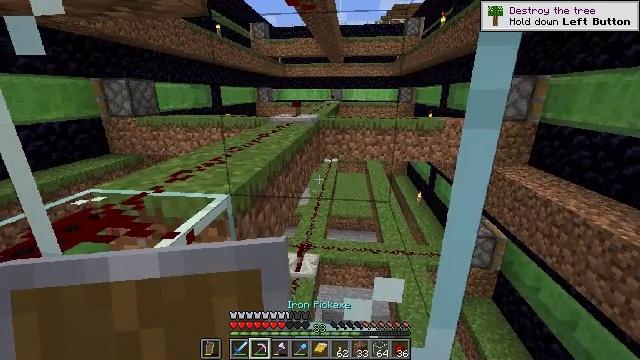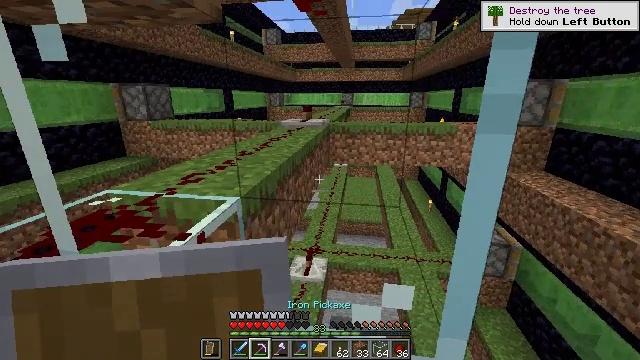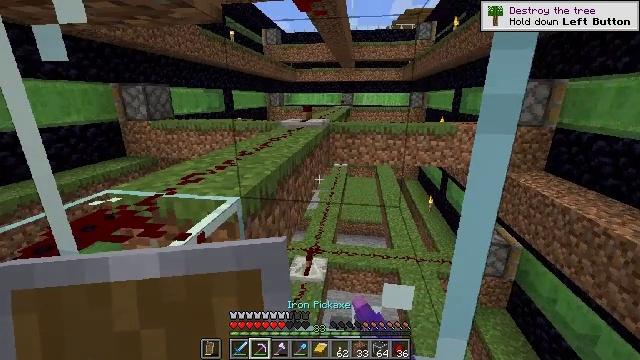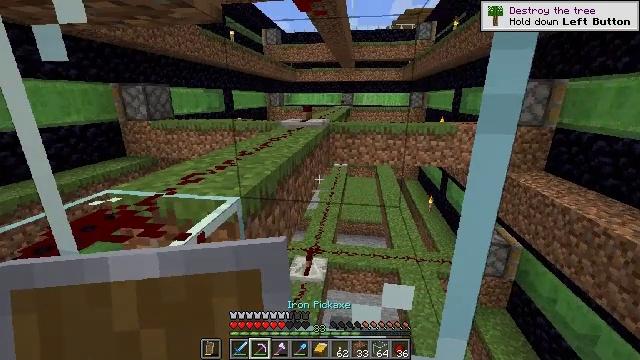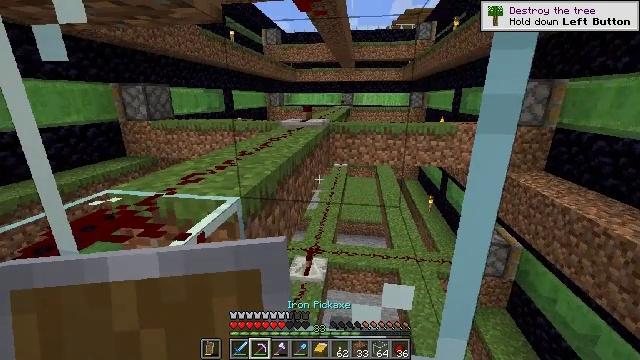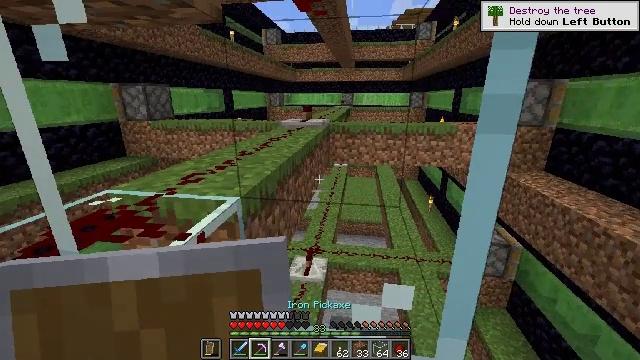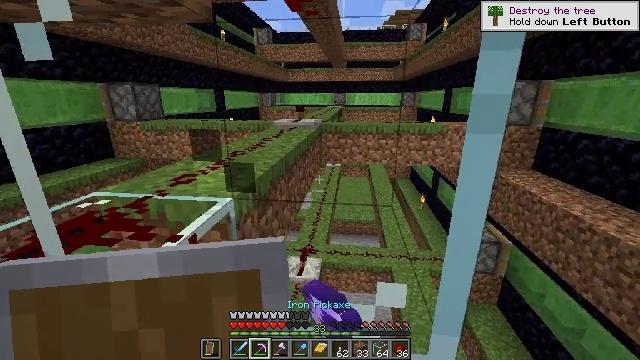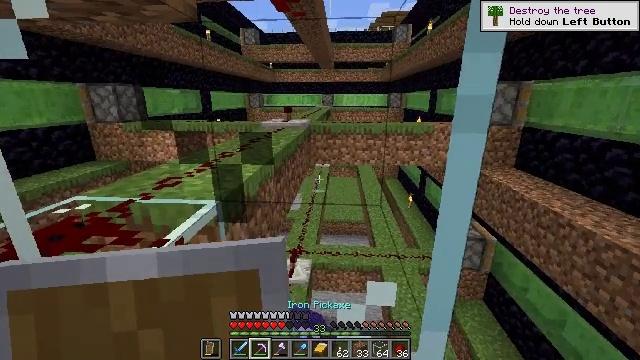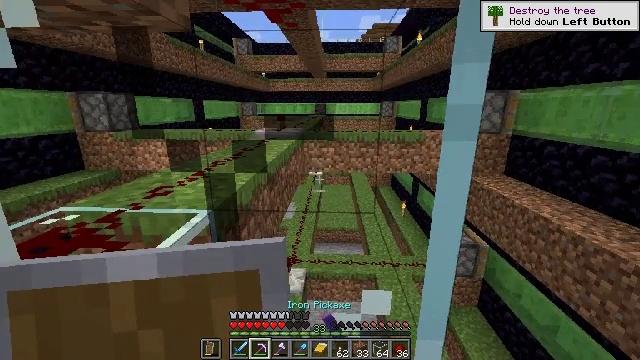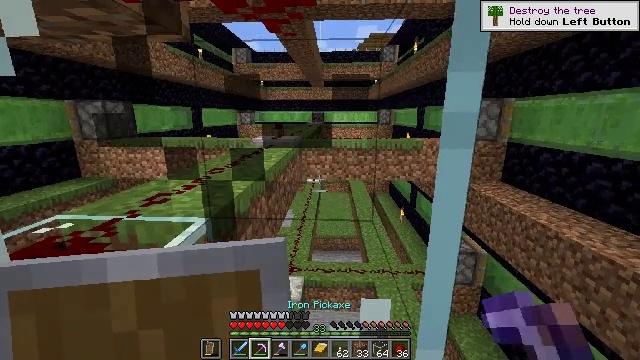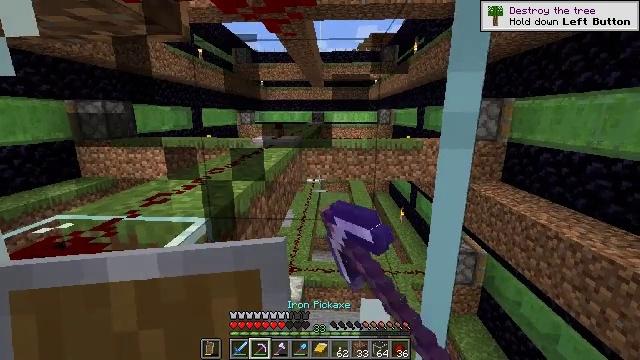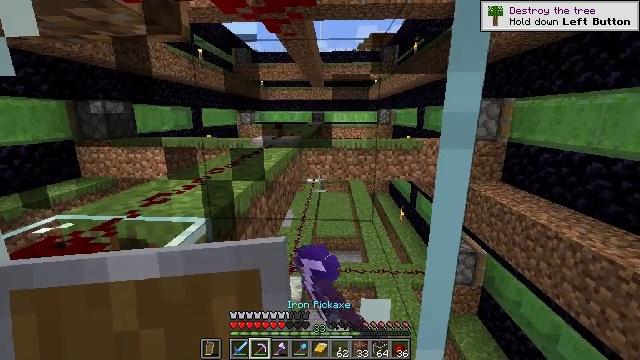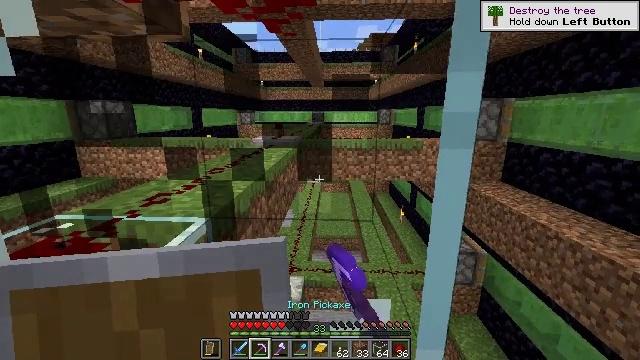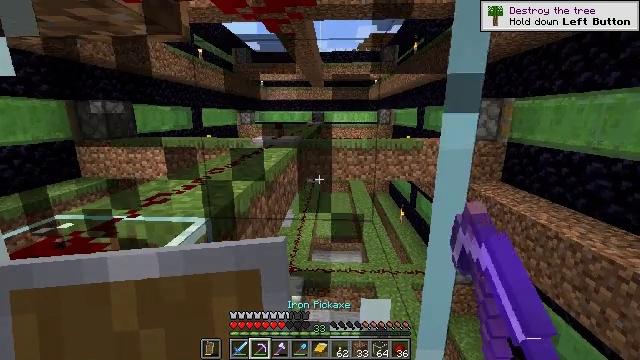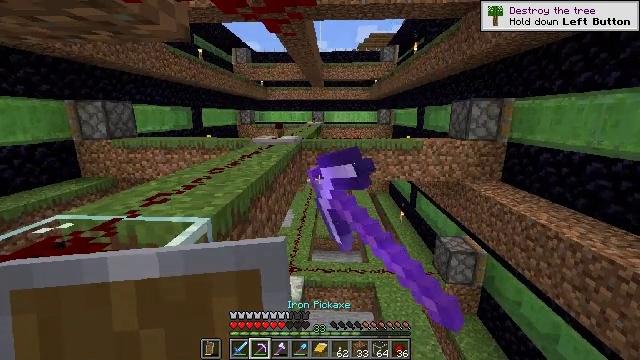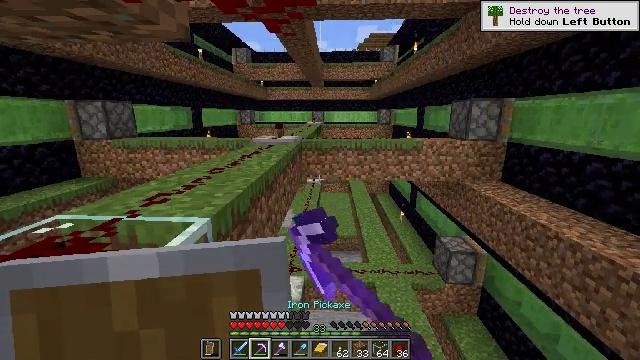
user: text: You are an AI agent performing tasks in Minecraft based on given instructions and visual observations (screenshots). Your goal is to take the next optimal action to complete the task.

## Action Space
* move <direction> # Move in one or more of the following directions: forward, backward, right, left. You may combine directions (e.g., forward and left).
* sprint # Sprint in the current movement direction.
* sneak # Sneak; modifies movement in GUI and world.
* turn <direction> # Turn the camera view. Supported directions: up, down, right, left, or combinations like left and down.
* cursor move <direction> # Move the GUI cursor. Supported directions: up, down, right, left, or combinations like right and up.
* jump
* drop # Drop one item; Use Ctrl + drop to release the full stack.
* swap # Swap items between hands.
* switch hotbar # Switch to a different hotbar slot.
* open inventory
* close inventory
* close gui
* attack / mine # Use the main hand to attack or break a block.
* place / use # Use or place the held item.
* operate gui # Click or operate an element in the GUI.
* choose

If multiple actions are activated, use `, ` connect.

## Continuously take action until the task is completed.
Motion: motion action
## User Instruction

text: Break the glass block.
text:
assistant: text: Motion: turn left, attack / mine
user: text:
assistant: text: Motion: attack / mine
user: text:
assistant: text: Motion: attack / mine
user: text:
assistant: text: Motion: attack / mine
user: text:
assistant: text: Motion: attack / mine
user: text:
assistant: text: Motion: turn right, attack / mine
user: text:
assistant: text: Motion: turn right, attack / mine
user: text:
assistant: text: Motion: turn right and up, attack / mine
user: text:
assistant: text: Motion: turn up, attack / mine
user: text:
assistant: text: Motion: attack / mine
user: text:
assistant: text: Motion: attack / mine
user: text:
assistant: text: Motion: attack / mine
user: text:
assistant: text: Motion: attack / mine
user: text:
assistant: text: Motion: attack / mine
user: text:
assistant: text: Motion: attack / mine
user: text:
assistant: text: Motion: attack / mine
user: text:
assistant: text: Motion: attack / mine
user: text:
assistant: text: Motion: attack / mine
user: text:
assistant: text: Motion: no_op